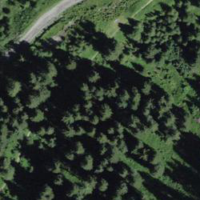
EUNIS habitat code: 43
Species observed at this site:
Heracleum sphondylium
Tussilago farfara